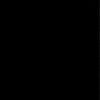
Label: dusty